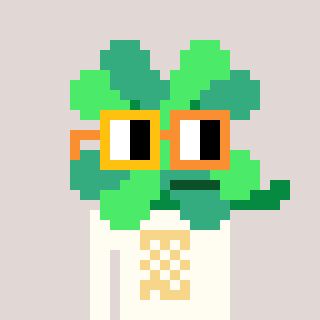
a pixel art character with square yellow and orange glasses, a clover-shaped head and a grayscale-colored body on a warm background